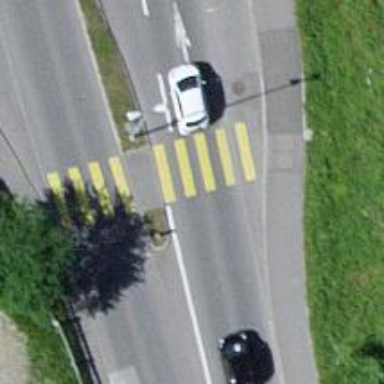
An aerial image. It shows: Uncontrolled zebra crossing with central island.